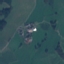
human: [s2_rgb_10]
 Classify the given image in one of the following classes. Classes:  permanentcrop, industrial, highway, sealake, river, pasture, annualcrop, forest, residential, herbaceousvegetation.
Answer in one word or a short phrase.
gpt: Pasture